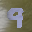
Label: 9